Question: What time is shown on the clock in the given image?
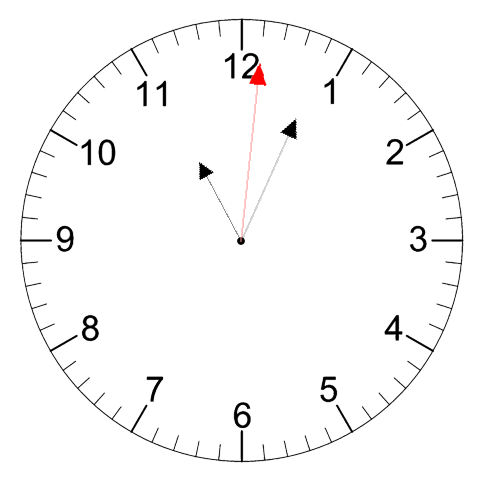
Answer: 11:04:01